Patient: sex M, age 62
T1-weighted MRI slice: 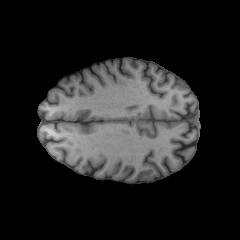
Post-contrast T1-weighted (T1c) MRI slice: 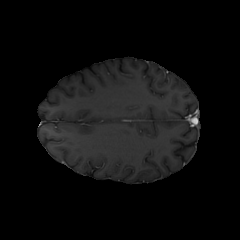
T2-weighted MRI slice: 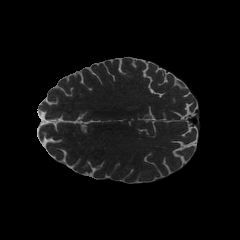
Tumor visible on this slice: no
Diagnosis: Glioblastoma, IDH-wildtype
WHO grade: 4